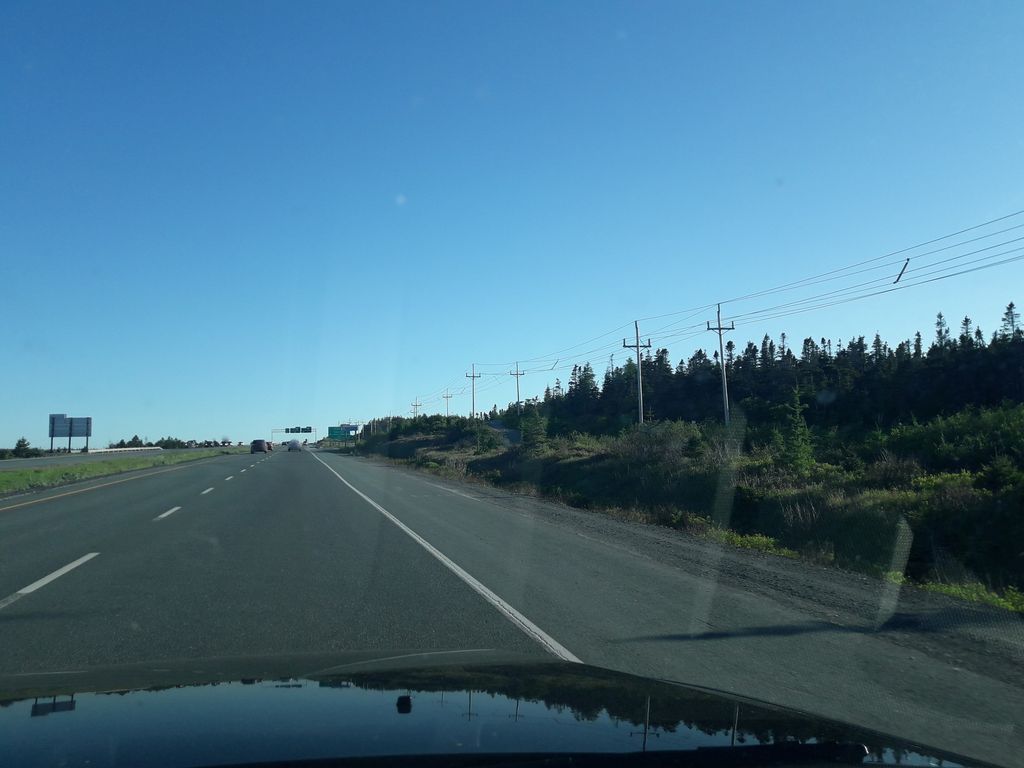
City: st_johns